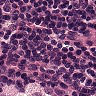
Metastatic tissue present: no